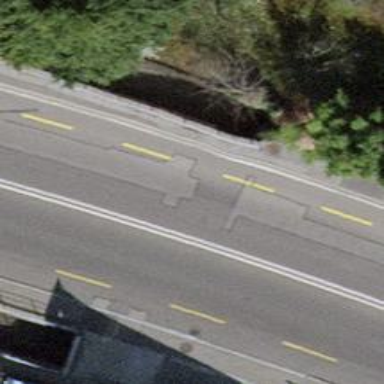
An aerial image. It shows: Primary road with asphalt surface and designated cycle lane.